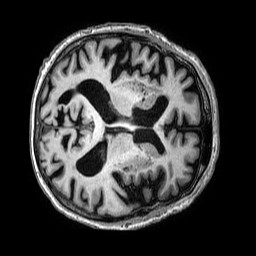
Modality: T1w
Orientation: axial
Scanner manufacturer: philips
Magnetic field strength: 3 T
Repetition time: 0.006599 s
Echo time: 0.002964 s